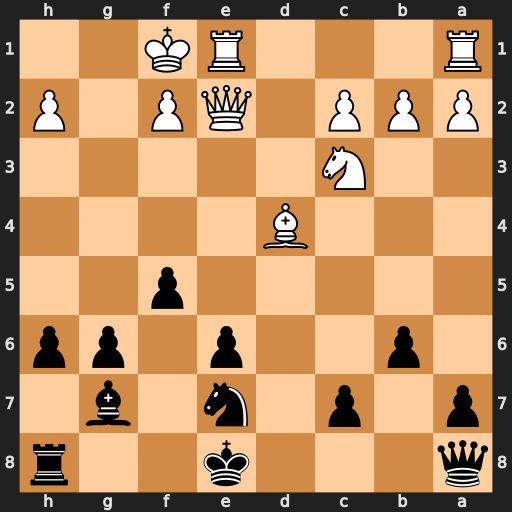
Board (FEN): q3k2r/p1p1n1b1/1p2p1pp/5p2/3B4/2N5/PPP1QP1P/R3RK2
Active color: b
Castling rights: k
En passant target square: -
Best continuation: Qh1#